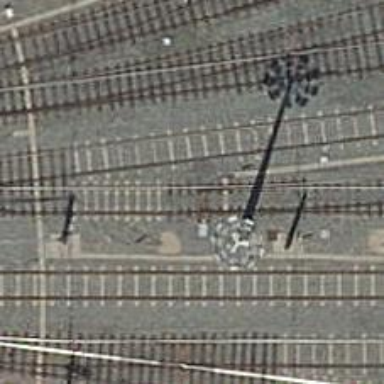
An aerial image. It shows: Railway switch.